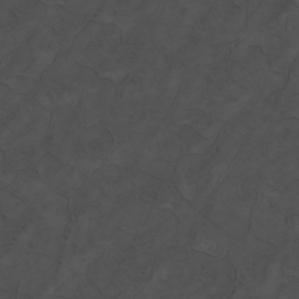
Label: non_frost